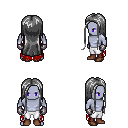
a pixel art fantasy rpg character, male body template, dark elf, purple skin, red tattered cape, white pants, gray extra-long hairstyle, metal gloves, brown shoes, four views (front, back, left, right), 2x2 character sprite sheet, small pixel art, hard edges, no anti-aliasing